Question: I find this particular graph in <URL> very well done. I can't guess how the authors would have made this in R. I know how to get the orange and blue points very easily. The main confusion is the background dots and the purple line.
Any ideas?
Here is some sample code to get the yellow and orange points with a grey grid. How do I get an arbitrary non-linear curve in purple and then color the grid according to the curve?
'''
set.seed(pi)
points = replicate(100, runif(2))
pointsColored = ifelse(apply(points, 2, sum) <= 1, "orange", "blue")
# Confound some
pointsColored[sample.int(length(pointsColored), 10)] = "orange"
plot(x=points[1, ], y=points[2, ])
grid(nx=100, ny=100)
# Plot points over the grid.
points(x=points[1, ], y=points[2, ], col=pointsColored)
'''
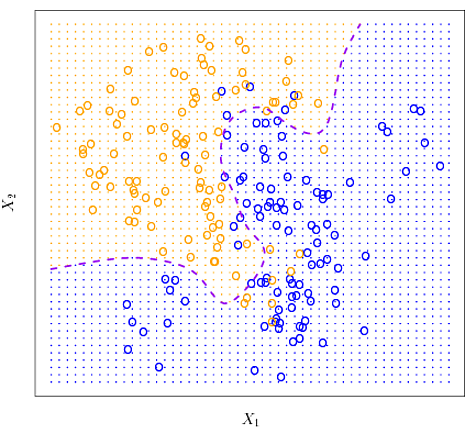
Answer: As I indicated in my comment, a solution was provided by @chl <URL> on stats.stackexchange.com. Here it is, applied to your data set.
'''
library(class)
set.seed(pi)
X <- t(replicate(1000, runif(2)))
g <- ifelse(apply(X, 1, sum) <= 1, 0, 1)
xnew <- cbind(rep(seq(0, 1, length.out=50), 50),
rep(seq(0, 1, length.out=50), each=50))
m <- knn(X, xnew, g, k=15, prob=TRUE)
prob <- attr(m, "prob")
prob <- ifelse(m=="1", prob, 1-prob)
prob15 <- matrix(prob, 50)
par(mar=rep(3, 4))
contour(unique(xnew[, 1]), unique(xnew[, 2]), prob15, levels=0.5,
labels="", xlab='', ylab='', axes=FALSE, lwd=2.5, asp=1)
title(xlab=expression(italic('X')[1]), ylab=expression(italic('X')[2]),
line=1, family='serif', cex.lab=1.5)
points(X, bg=ifelse(g==1, "#CA002070", "#0571B070"), pch=21)
gd <- expand.grid(x=unique(xnew[, 1]), y=unique(xnew[, 2]))
points(gd, pch=20, cex=0.4, col=ifelse(prob15 > 0.5, "#CA0020", "#0571B0"))
box()
'''

(UPDATE: I changed the colour palette because the blue/yellow/purple thing was pretty hideous.)